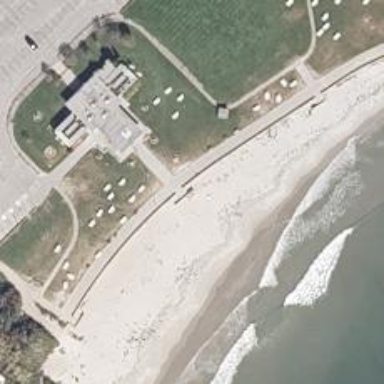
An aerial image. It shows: Lifeguard station.